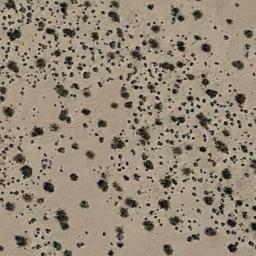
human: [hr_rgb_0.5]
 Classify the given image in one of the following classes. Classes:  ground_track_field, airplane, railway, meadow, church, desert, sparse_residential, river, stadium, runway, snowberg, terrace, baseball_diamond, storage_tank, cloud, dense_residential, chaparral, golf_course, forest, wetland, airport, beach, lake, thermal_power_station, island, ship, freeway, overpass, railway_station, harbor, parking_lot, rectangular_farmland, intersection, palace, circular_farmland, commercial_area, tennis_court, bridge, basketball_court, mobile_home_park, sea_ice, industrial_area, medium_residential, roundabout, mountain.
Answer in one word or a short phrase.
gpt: chaparral